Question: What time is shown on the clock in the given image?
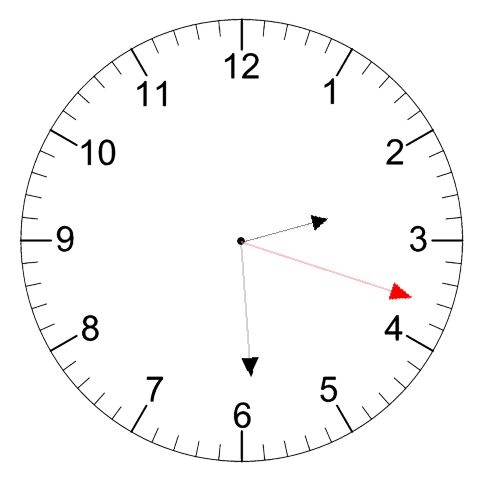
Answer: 02:29:18